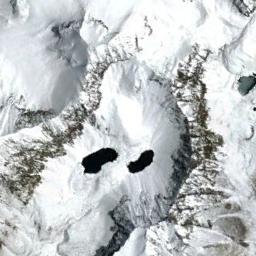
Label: snowberg